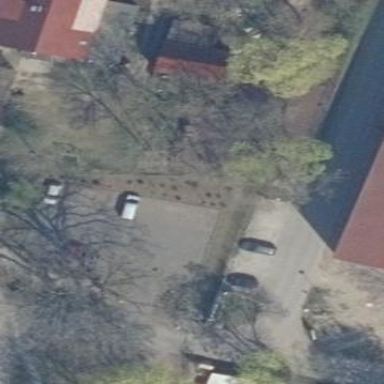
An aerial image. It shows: Parking area.